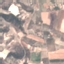
Land use / land cover class: PermanentCrop